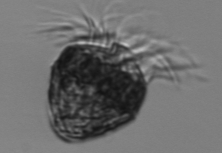
Label: Strombidium_capitatum